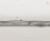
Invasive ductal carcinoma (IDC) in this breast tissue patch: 0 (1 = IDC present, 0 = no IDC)